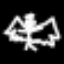
Label: angel